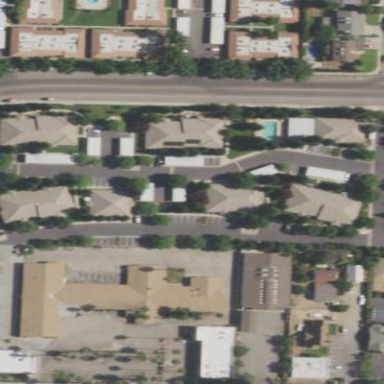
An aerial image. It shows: Residential area with multi-family residential properties.